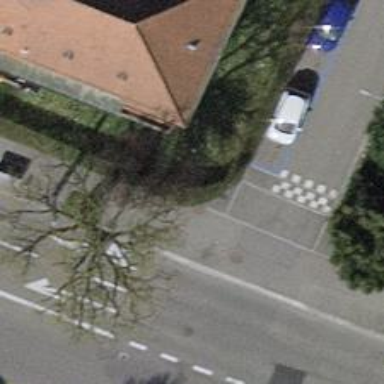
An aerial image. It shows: Unmarked crossing with traffic calming table.